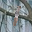
Label: 1